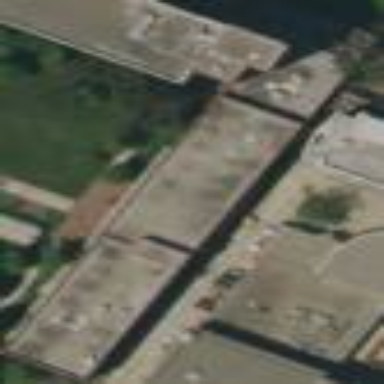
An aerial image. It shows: Dormitory building.